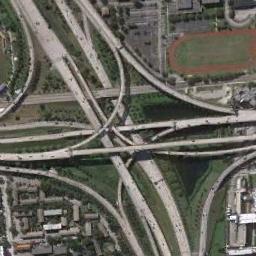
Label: overpass